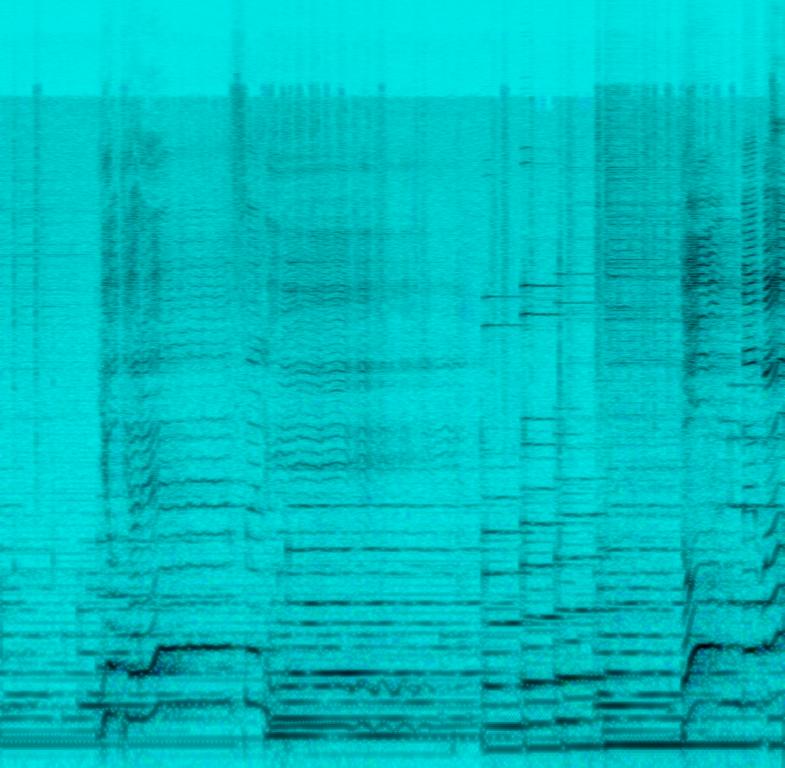
The low quality recording features a live performance of a regional Mexican song and it consists of passionate male vocal singing over groovy bass guitar, mellow synth keys melody and electric guitar melody, followed by shimmering tambourine, hi hats and punchy kick. It sounds passionate, emotional and soulful - like something you would hear at family gathering events.